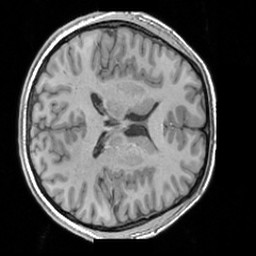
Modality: T1w
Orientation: axial
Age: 19
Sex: male
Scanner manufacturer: siemens
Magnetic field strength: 3 T
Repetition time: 1.63 s
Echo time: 0.00311 s